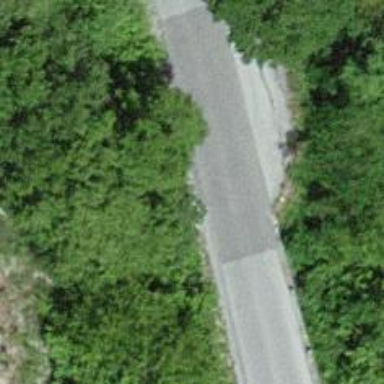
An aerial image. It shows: Passing place on the road.